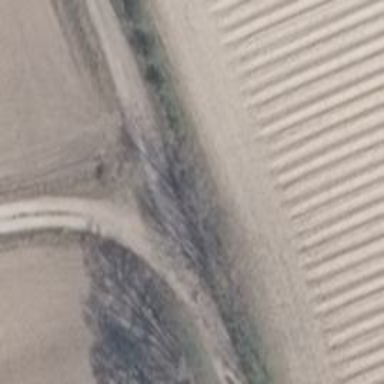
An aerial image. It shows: Service road with sand surface.